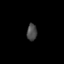
Tissue: skin
Cell type: Epithelial cells
Senescence score: 0.2679
Nuclear area (px): 168
Mean DAPI intensity: 72.946